Field crop: maize
Growth stage: 2
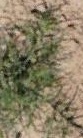
Species: salsola